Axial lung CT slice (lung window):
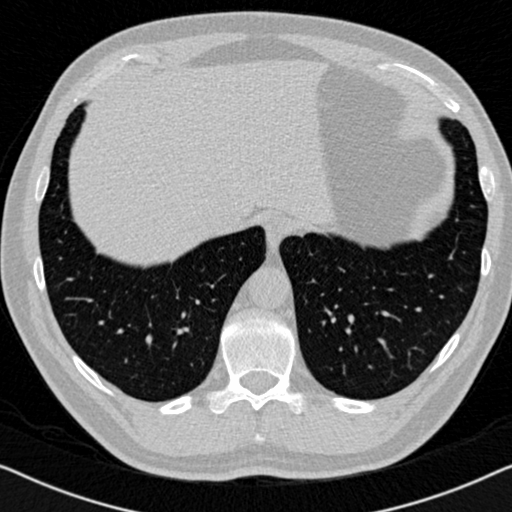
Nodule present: no